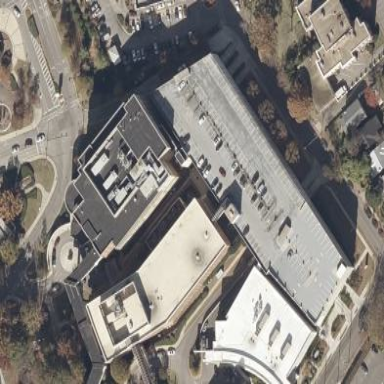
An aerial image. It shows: Multi-storey parking building with concrete surface.